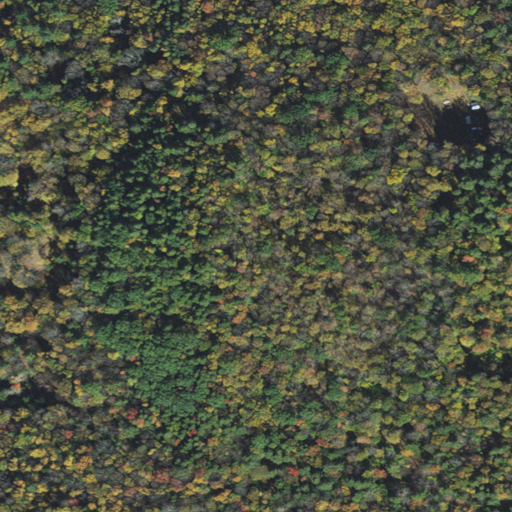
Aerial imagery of mountain in Massachusetts named Daniels Peak containing mixed forest, deciduous forest, and evergreen forest